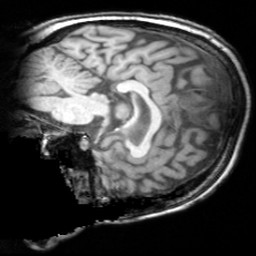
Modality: T1w
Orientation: sagittal
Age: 70
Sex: female
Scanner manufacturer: siemens
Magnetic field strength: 3 T
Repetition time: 1.62 s
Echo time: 0.003 s